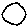
Label: circle